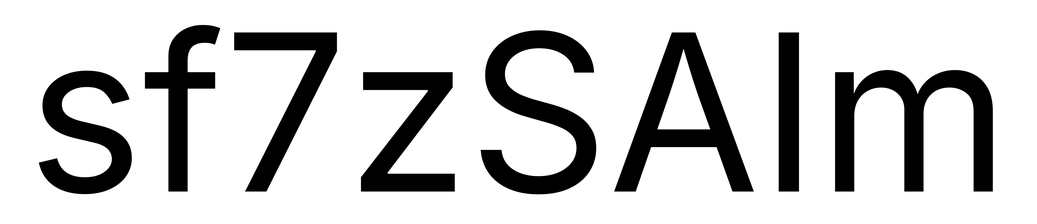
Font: Inter_Regular